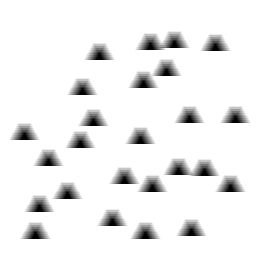
Squares: 0
Triangles: 25
Stars: 0
Total shapes: 25